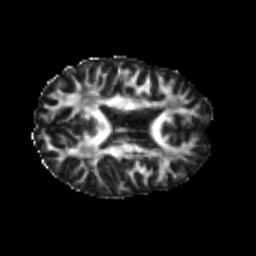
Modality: FA
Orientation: axial
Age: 22
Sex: male
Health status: healthy
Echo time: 0.074 s